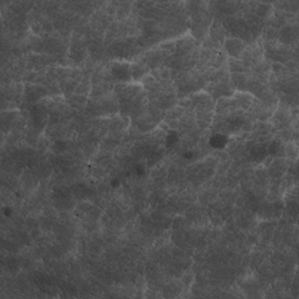
Label: non_frost